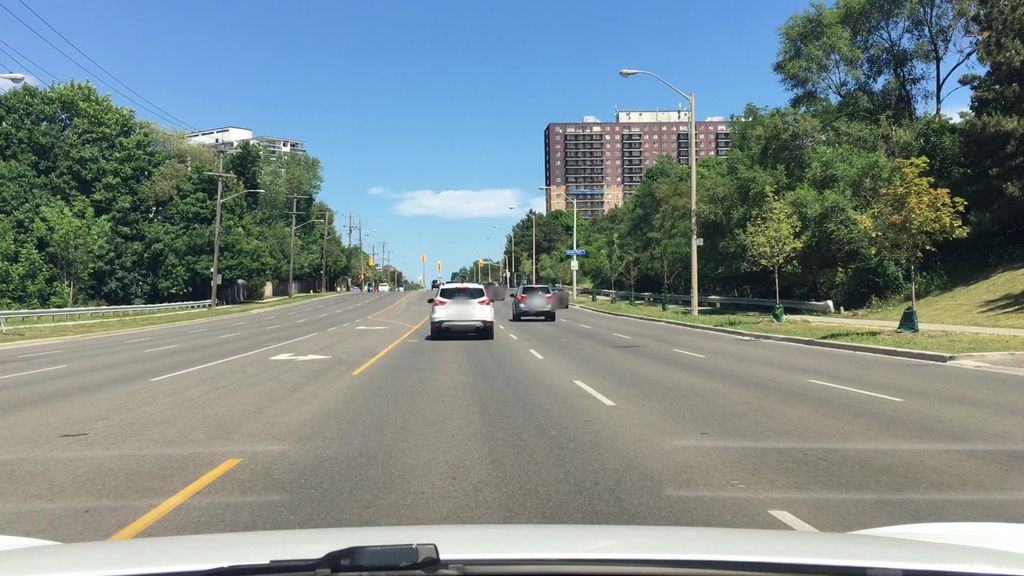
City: toronto